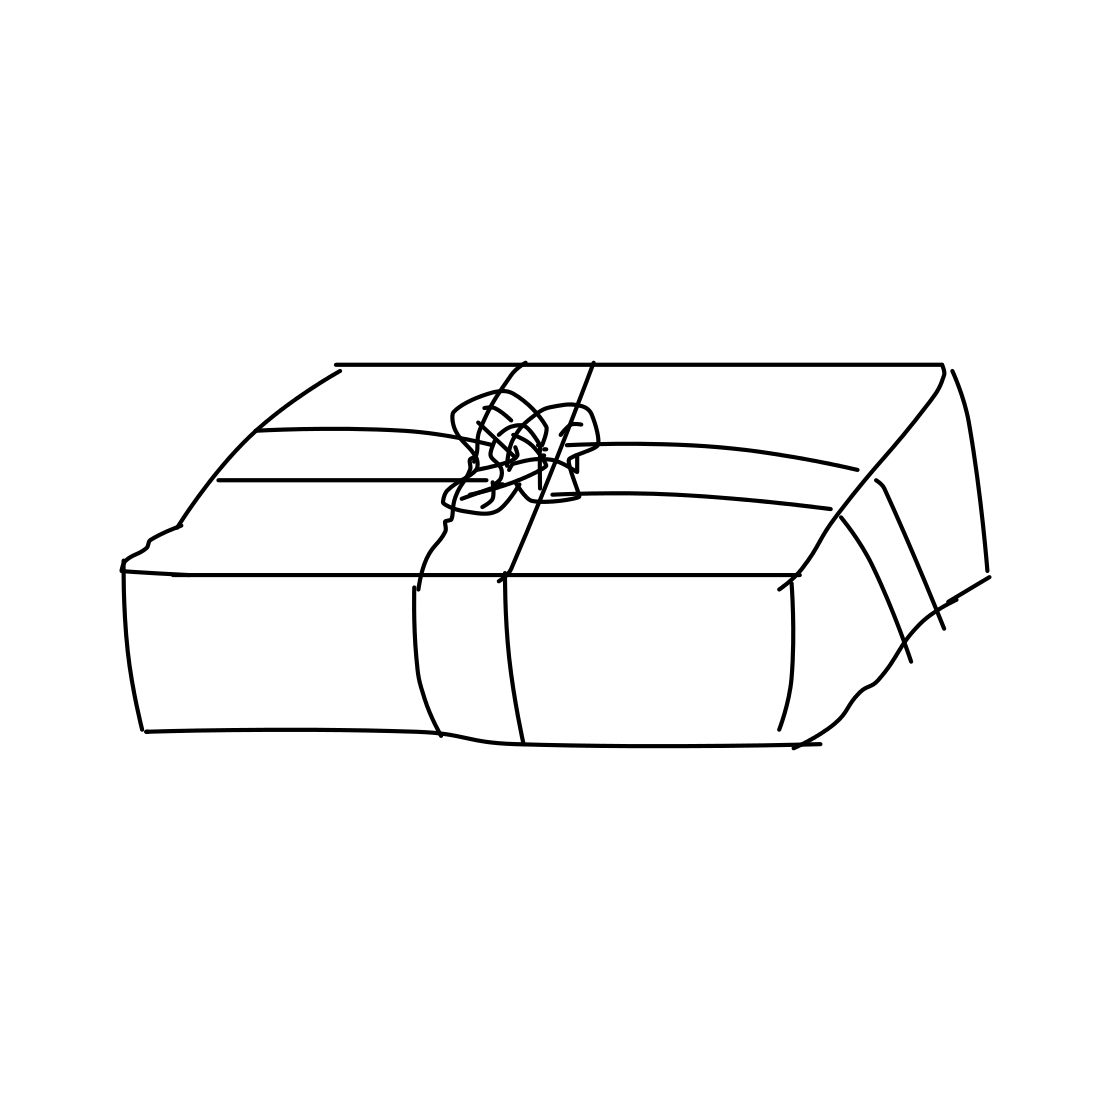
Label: present